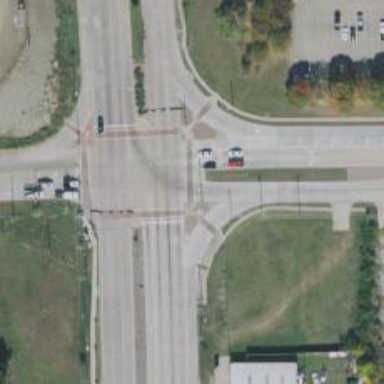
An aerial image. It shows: Crossing on the road.